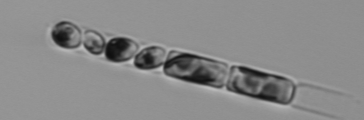
Label: Guinardia_delicatula_TAG_internal_parasite